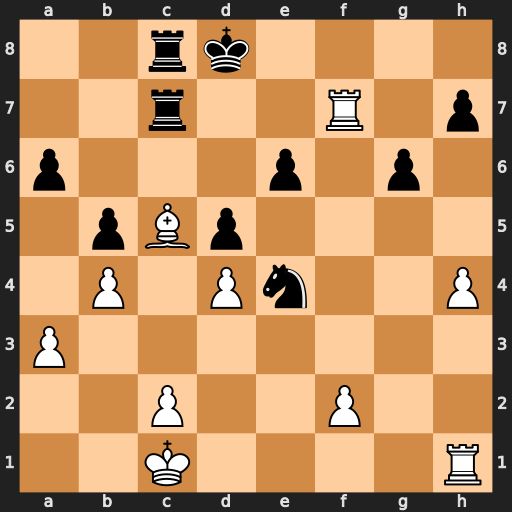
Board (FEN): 2rk4/2r2R1p/p3p1p1/1pBp4/1P1Pn2P/P7/2P2P2/2K4R
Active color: w
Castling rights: -
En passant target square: -
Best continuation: Bb6 Ke8 Rxc7 Rxc7 Bxc7